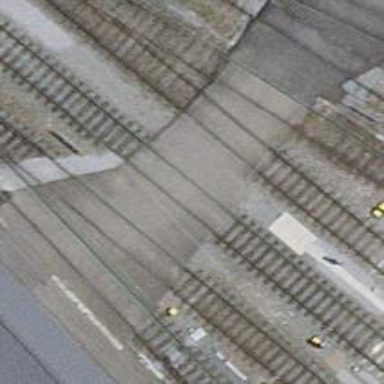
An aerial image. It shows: Railway level crossing.